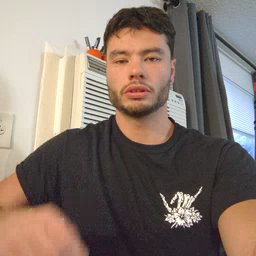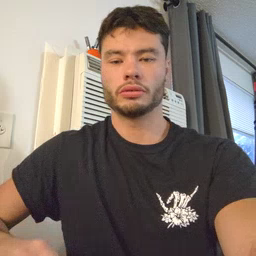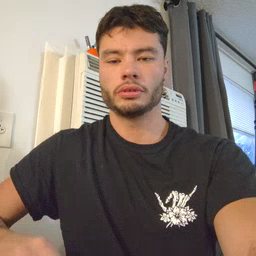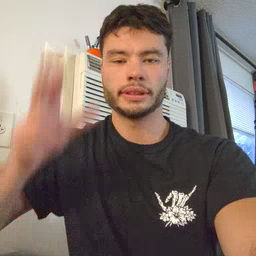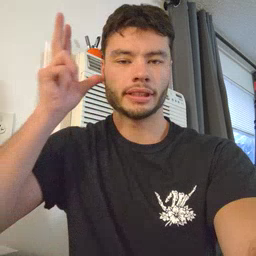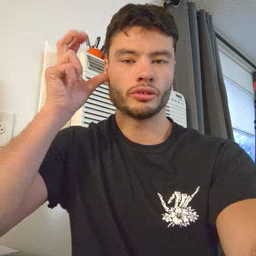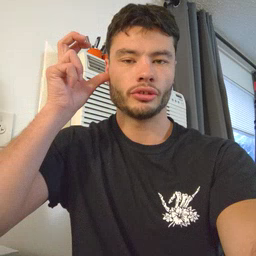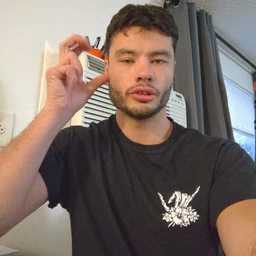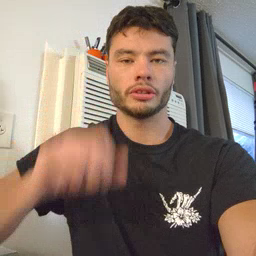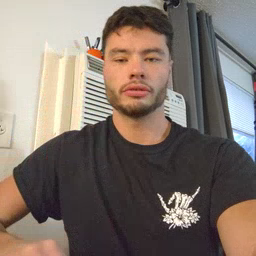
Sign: hear